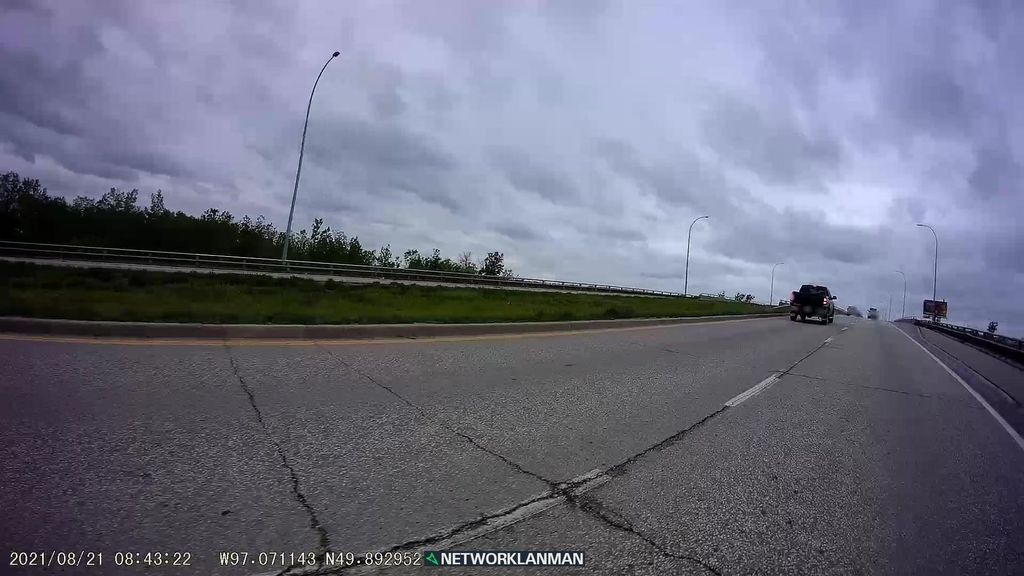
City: winnipeg